Question: i have a path data that i coppy it from syncfusion program.
i have a path with that data in my page and want to animate my object exact on path way (in mid of path line) but the problem is the object move on outline (surroundings ) of path .
here is code :
'''
<Canvas ClipToBounds="False" Margin="435,58,279,445" Width="70" Height="70">
<Path Name="pp" Data="M29.<PHONE>,0C29.1124091148376,1.1444091796875E-05 29.1515617370605,0.00176620483398438 29.1909990310669,0.00532913208007813 29.810998916626,0.0533294677734375 30.3119988441467,0.530315399169922 30.3919982910156,1.14829635620117L30.5836410522461,2.65130615234375 31.2817029953003,8.12605285644531 34.8569983541965,36.1663000583649 38.6119983196259,11.4410037994385C38.6989989280701,10.8670196533203 39.1539988517761,10.4180335998535 39.7279987335205,10.3390350341797 40.3039989471436,10.2600383758545 40.8659987449646,10.5700283050537 41.1039986610413,11.0990142822266L44.5239992141724,18.6847972869873 62.6889991760254,18.6847972869873C63.4129981994629,18.6847972869873 63.9999980926514,19.2727813720703 63.9999980926514,19.9957599639893 63.9999980926514,20.720739364624 63.4129981994629,21.3077239990234 62.6889991760254,21.3077239990234L43.6779985427856,21.3077239990234C43.<PHONE>,21.3077239990234,42.6949987411499,21.<PHONE>,42.4809985160828,20.5357456207275L40.<PHONE>,16.2248687744141 36.0409992933273,45.8410243988037C35.9439988136292,46.4820065498352,35.3929988443851,46.9559931755066,34.7459992468357,46.9559926986694L34.729998499155,46.9559926986694C34.0749988555908,46.9479932785034,33.5279988050461,46.4590072631836,33.4449987411499,45.8100252151489L28.5969982147217,7.7971076965332 19.7799987792969,38.5482323169708C19.6119985580444,39.1362158469856 19.0699996948242,39.5222048461437 18.4459991455078,39.4962055683136 17.8359985351563,39.4622065722942 17.3289985656738,39.0092194601893 17.2269992828369,38.4062369465828L13.6579990386963,17.2688388824463 10.7719993591309,23.3446655273438C10.5559997558594,23.8016519546509,10.0949993133545,24.0936441421509,9.58799934387207,24.0936441421509L1.31099700927734,24.0936441421509C0.587997436523438,24.0936441421509 0,23.5056610107422 0,22.7826805114746 0,22.0577011108398 0.587997436523438,21.4717178344727 1.31099700927734,21.4717178344727L8.75799942016602,21.4717178344727 13.0749988555908,12.3859767913818C13.3199996948242,11.8689918518066 13.8699989318848,11.<PHONE> 14.4389991760254,11.6499977111816 15.0059986114502,11.7299957275391 15.4579982757568,12.1669826507568 15.5519981384277,12.7309665679932L18.8509979248047,32.2744116783142 27.8319988250732,0.952301025390625C27.9913740158081,0.391693115234375,28.4917645454407,-0.000171661376953125,29.<PHONE>,0z"
Stretch="Uniform" Fill="White" Width="70" Height="70" StrokeThickness="0" />
<Rectangle Fill="#FFFF4600" RenderTransformOrigin="0.5,0.5" Width="4" Height="4" Canvas.Top="4">
<Rectangle.RenderTransform>
<TransformGroup>
<MatrixTransform x:Name="tt">
<MatrixTransform.Matrix>
<Matrix />
</MatrixTransform.Matrix>
</MatrixTransform>
</TransformGroup>
</Rectangle.RenderTransform>
<Rectangle.Triggers>
<EventTrigger RoutedEvent="FrameworkElement.Loaded">
<BeginStoryboard>
<Storyboard>
<MatrixAnimationUsingPath Duration="0:0:10" Storyboard.TargetName="tt" Storyboard.TargetProperty="Matrix" AutoReverse="True" DoesRotateWithTangent="True"
>
<MatrixAnimationUsingPath.PathGeometry>
<PathGeometry Figures="M29.<PHONE>,0C29.1124091148376,1.1444091796875E-05 29.1515617370605,0.00176620483398438 29.1909990310669,0.00532913208007813 29.810998916626,0.0533294677734375 30.3119988441467,0.530315399169922 30.3919982910156,1.14829635620117L30.5836410522461,2.65130615234375 31.2817029953003,8.12605285644531 34.8569983541965,36.1663000583649 38.6119983196259,11.4410037994385C38.6989989280701,10.8670196533203 39.1539988517761,10.4180335998535 39.7279987335205,10.3390350341797 40.3039989471436,10.2600383758545 40.8659987449646,10.5700283050537 41.1039986610413,11.0990142822266L44.5239992141724,18.6847972869873 62.6889991760254,18.6847972869873C63.4129981994629,18.6847972869873 63.9999980926514,19.2727813720703 63.9999980926514,19.9957599639893 63.9999980926514,20.720739364624 63.4129981994629,21.3077239990234 62.6889991760254,21.3077239990234L43.6779985427856,21.3077239990234C43.<PHONE>,21.3077239990234,42.6949987411499,21.<PHONE>,42.4809985160828,20.5357456207275L40.<PHONE>,16.2248687744141 36.0409992933273,45.8410243988037C35.9439988136292,46.4820065498352,35.3929988443851,46.9559931755066,34.7459992468357,46.9559926986694L34.729998499155,46.9559926986694C34.0749988555908,46.9479932785034,33.5279988050461,46.4590072631836,33.4449987411499,45.8100252151489L28.5969982147217,7.7971076965332 19.7799987792969,38.5482323169708C19.6119985580444,39.1362158469856 19.0699996948242,39.5222048461437 18.4459991455078,39.4962055683136 17.8359985351563,39.4622065722942 17.3289985656738,39.0092194601893 17.2269992828369,38.4062369465828L13.6579990386963,17.2688388824463 10.7719993591309,23.3446655273438C10.5559997558594,23.8016519546509,10.0949993133545,24.0936441421509,9.58799934387207,24.0936441421509L1.31099700927734,24.0936441421509C0.587997436523438,24.0936441421509 0,23.5056610107422 0,22.7826805114746 0,22.0577011108398 0.587997436523438,21.4717178344727 1.31099700927734,21.4717178344727L8.75799942016602,21.4717178344727 13.0749988555908,12.3859767913818C13.3199996948242,11.8689918518066 13.8699989318848,11.<PHONE> 14.4389991760254,11.6499977111816 15.0059986114502,11.7299957275391 15.4579982757568,12.1669826507568 15.5519981384277,12.7309665679932L18.8509979248047,32.2744116783142 27.8319988250732,0.952301025390625C27.9913740158081,0.391693115234375,28.4917645454407,-0.000171661376953125,29.<PHONE>,0z">
</PathGeometry>
</MatrixAnimationUsingPath.PathGeometry>
</MatrixAnimationUsingPath>
</Storyboard>
</BeginStoryboard>
</EventTrigger>
</Rectangle.Triggers>
</Rectangle>
</Canvas>
'''
Edit 1: my animation go wrong way . i want my Rectangle move exact Inside and in middle of path line . see code in your pc u will see the problem .
my question is how fix that problem ?
Edit 2: i change the animation with DoubleAnimationUsingPath same result
Edit 3 :
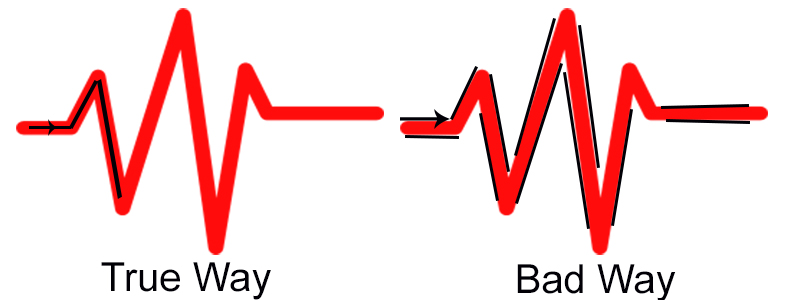
Answer: your 'Path' is actually a closed polygon not a line, therefore the 'Rectangle' moves on the outline.
try this instead:
'''
<Canvas ClipToBounds="False" Width="400" Height="400">
<Path StrokeThickness="8" StrokeStartLineCap="Round" StrokeEndLineCap="Round" StrokeLineJoin="Round" Stroke="Red">
<Path.Data>
<PathGeometry Figures="M 86,315 L 120,314 L 136,271 L 148,358 L 174,214 L 204,388 L 220,270 L 244,316 L 318,316" />
</Path.Data>
</Path>
<Rectangle Fill="Blue" RenderTransformOrigin="0.5,0.5" Width="4" Height="4" Margin="-2">
<Rectangle.RenderTransform>
<TransformGroup>
<MatrixTransform x:Name="tt">
<MatrixTransform.Matrix>
<Matrix />
</MatrixTransform.Matrix>
</MatrixTransform>
</TransformGroup>
</Rectangle.RenderTransform>
<Rectangle.Triggers>
<EventTrigger RoutedEvent="FrameworkElement.Loaded">
<BeginStoryboard>
<Storyboard>
<MatrixAnimationUsingPath Duration="0:0:10" Storyboard.TargetName="tt" Storyboard.TargetProperty="Matrix" AutoReverse="True" DoesRotateWithTangent="True"
>
<MatrixAnimationUsingPath.PathGeometry>
<PathGeometry Figures="M 86,315 L 120,314 L 136,271 L 148,358 L 174,214 L 204,388 L 220,270 L 244,316 L 318,316">
</PathGeometry>
</MatrixAnimationUsingPath.PathGeometry>
</MatrixAnimationUsingPath>
</Storyboard>
</BeginStoryboard>
</EventTrigger>
</Rectangle.Triggers>
</Rectangle>
</Canvas>
'''